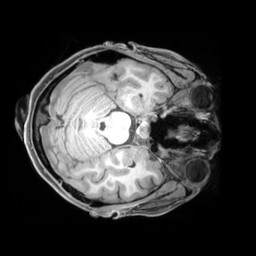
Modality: T1w
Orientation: axial
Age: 33
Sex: female
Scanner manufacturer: siemens
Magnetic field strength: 3 T
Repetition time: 1.97 s
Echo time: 0.00206 s